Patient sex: F
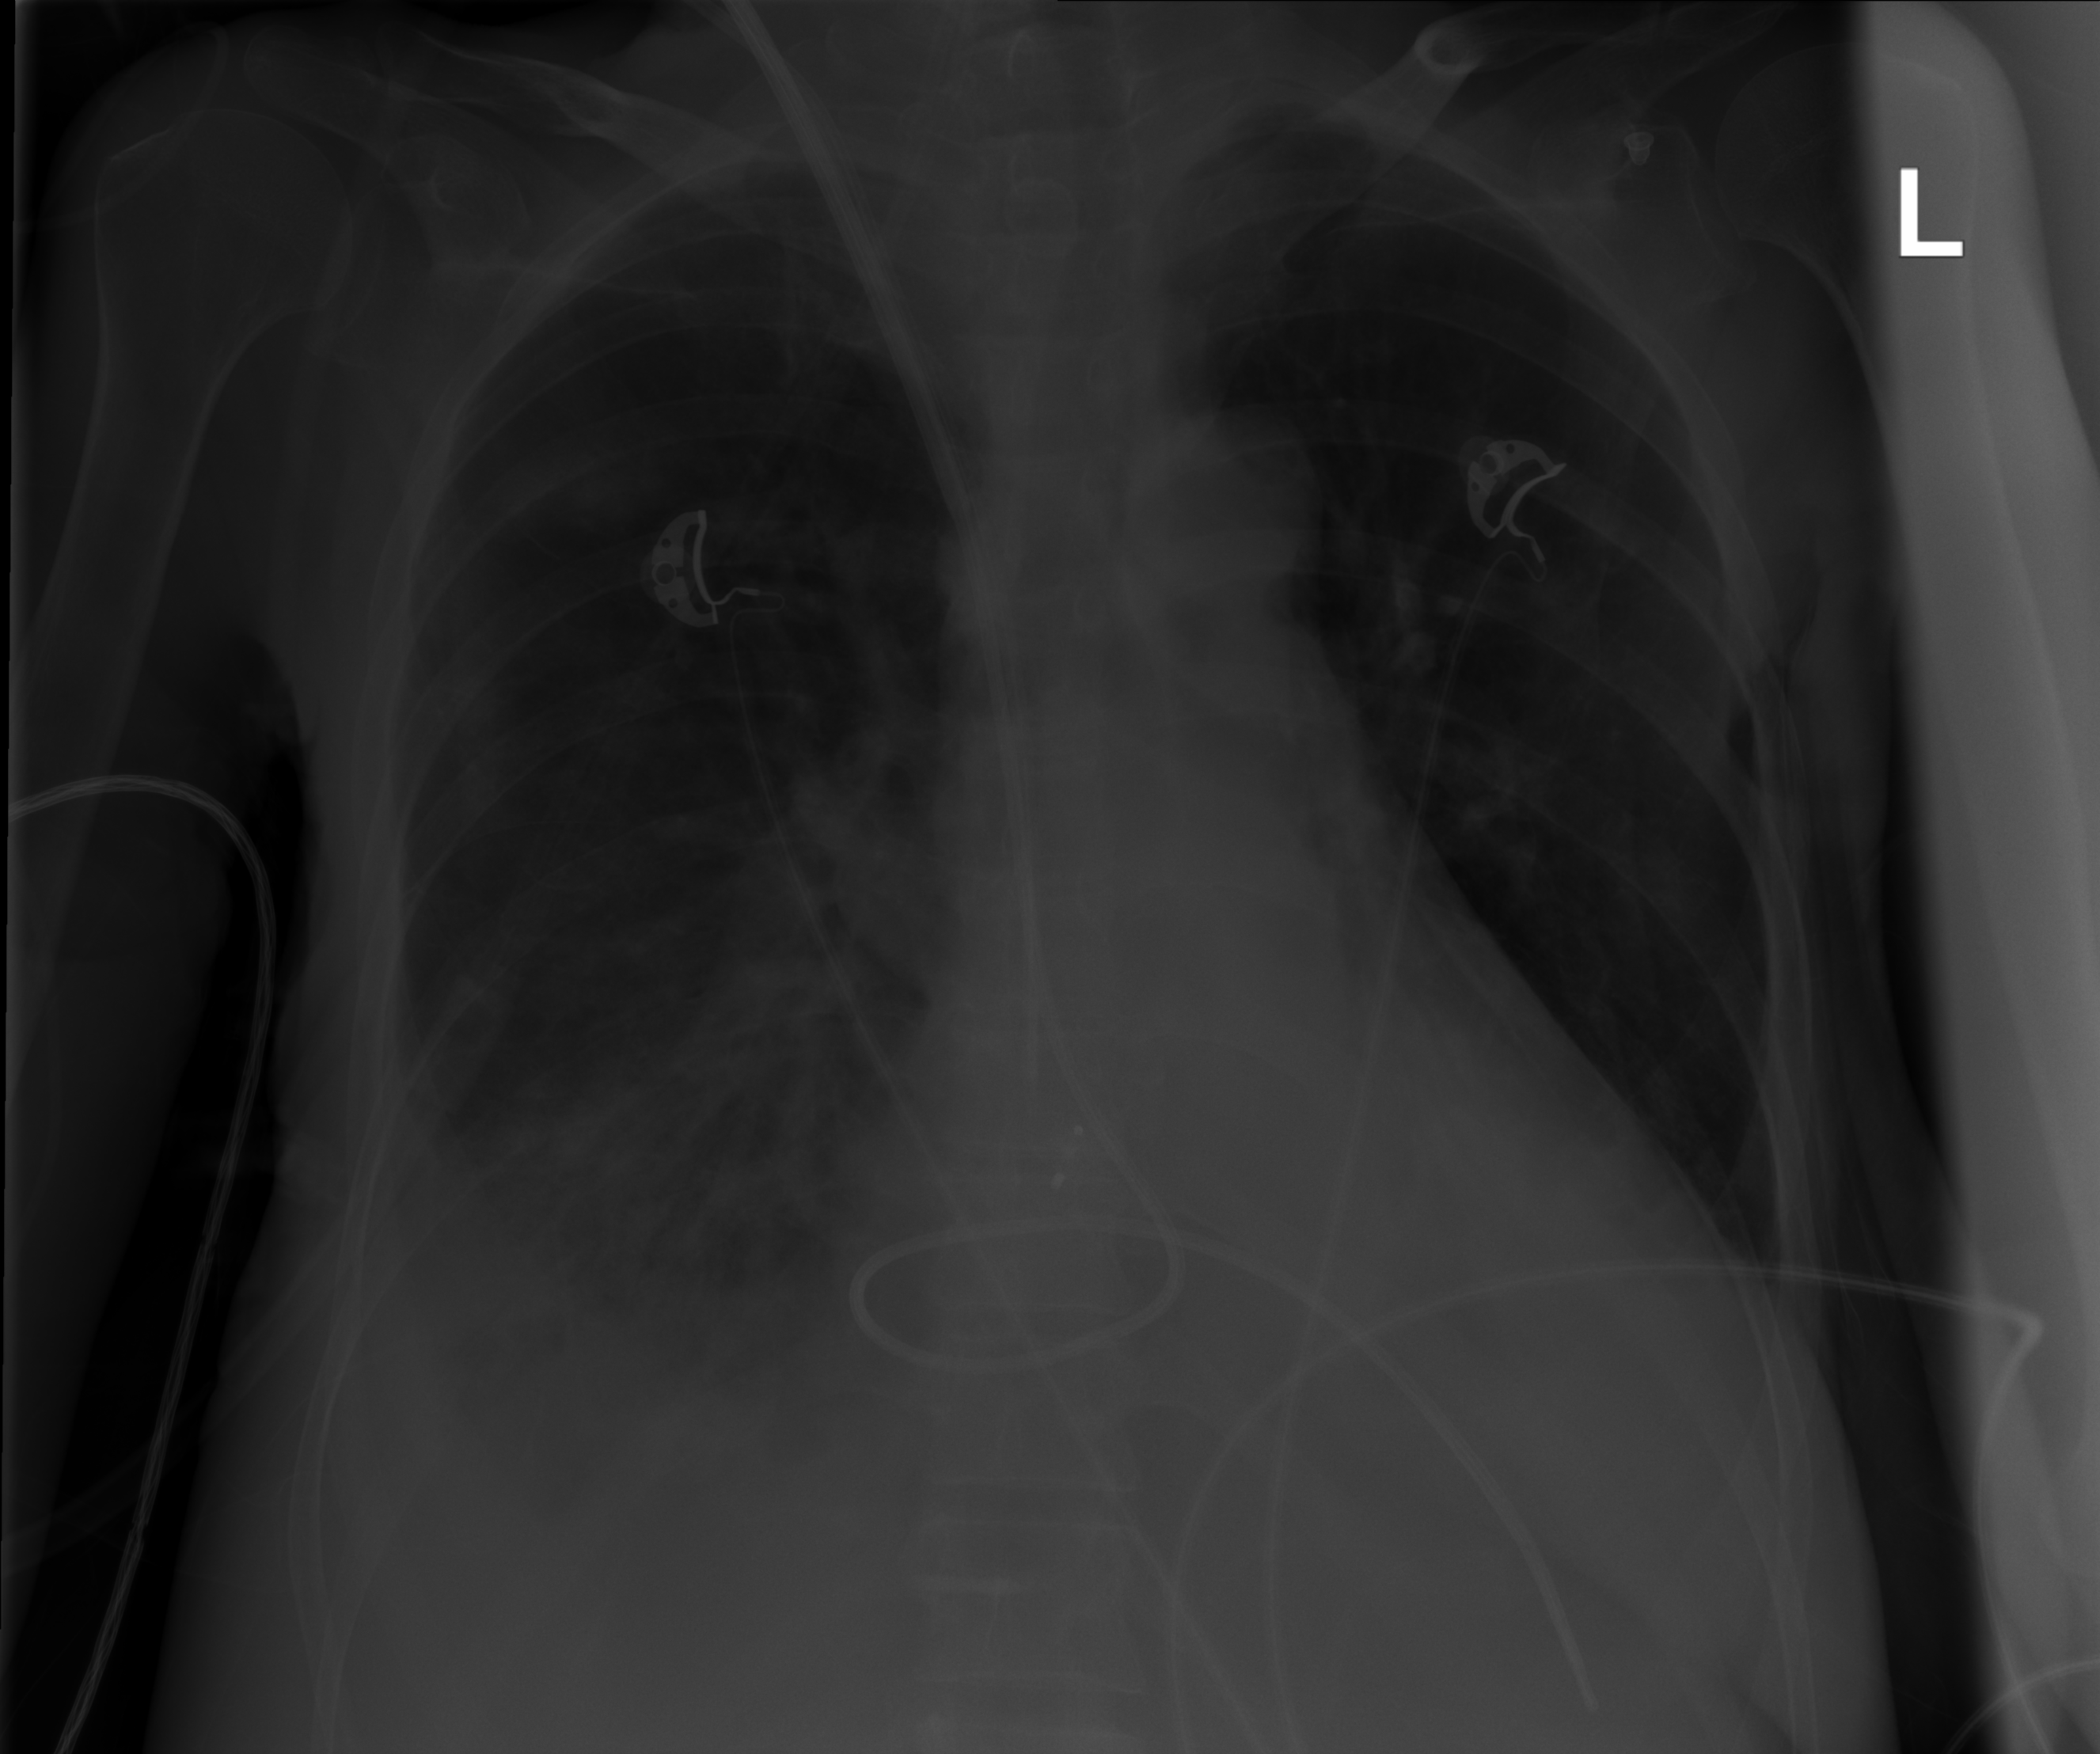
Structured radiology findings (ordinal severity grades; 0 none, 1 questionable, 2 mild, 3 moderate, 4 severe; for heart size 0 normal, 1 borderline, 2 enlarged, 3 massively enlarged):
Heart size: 2
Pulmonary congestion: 0
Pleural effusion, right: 3
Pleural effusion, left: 0
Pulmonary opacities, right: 2
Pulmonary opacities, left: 2
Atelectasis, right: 3
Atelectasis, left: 0